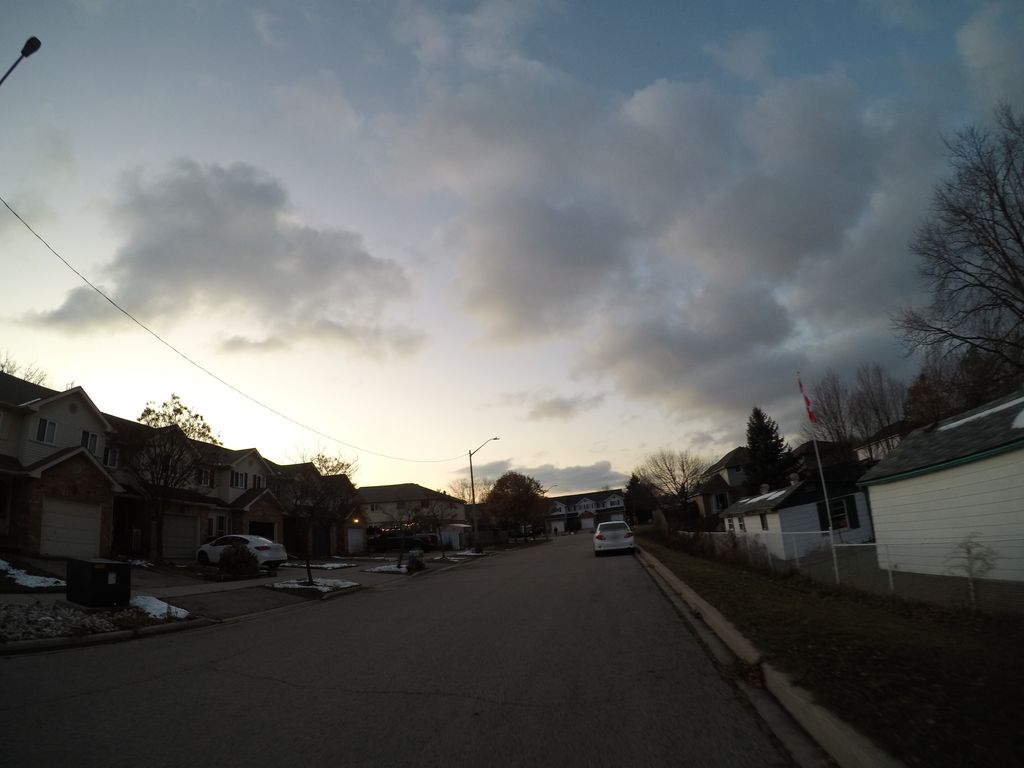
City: kitchener-waterloo